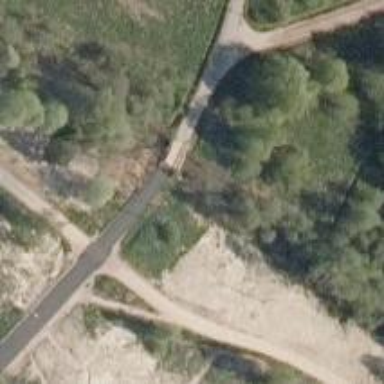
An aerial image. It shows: Residential road with bridge.